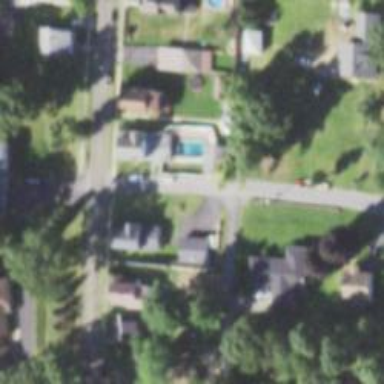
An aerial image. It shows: Alley classified as service road.